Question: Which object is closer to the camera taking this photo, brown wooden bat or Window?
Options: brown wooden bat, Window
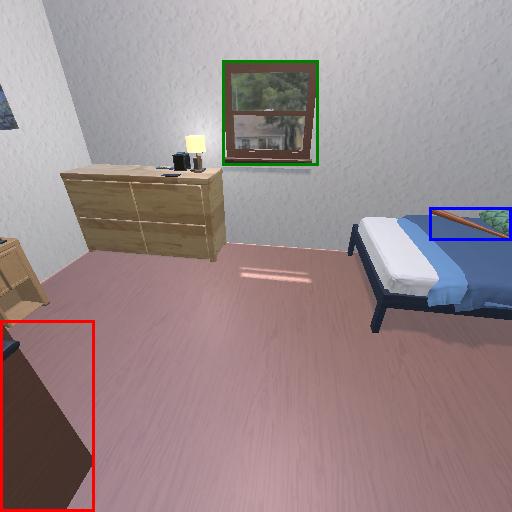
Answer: brown wooden bat